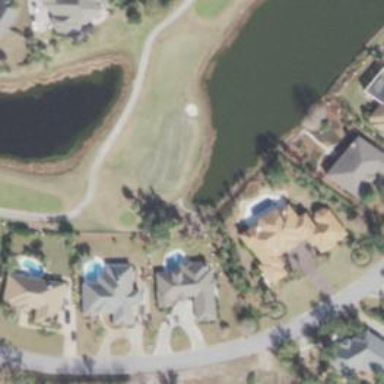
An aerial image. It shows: View of golf hole.